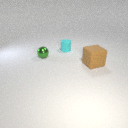
small cyan rubber cylinder to the left of large brown rubber cube